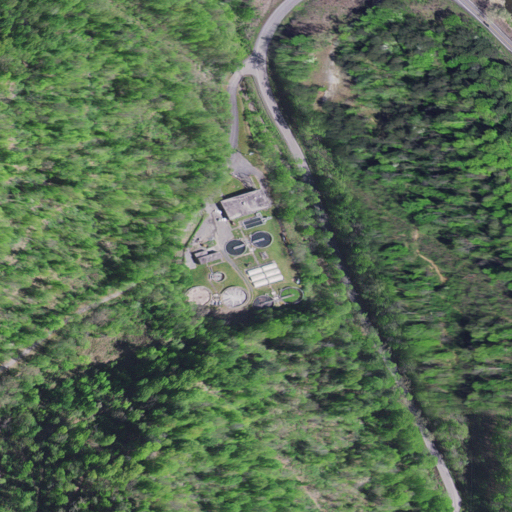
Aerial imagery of valley in Virginia named Sugarcamp Hollow containing deciduous forest, open development, shrub, mixed forest, low intensity development, grassland, and medium intensity development